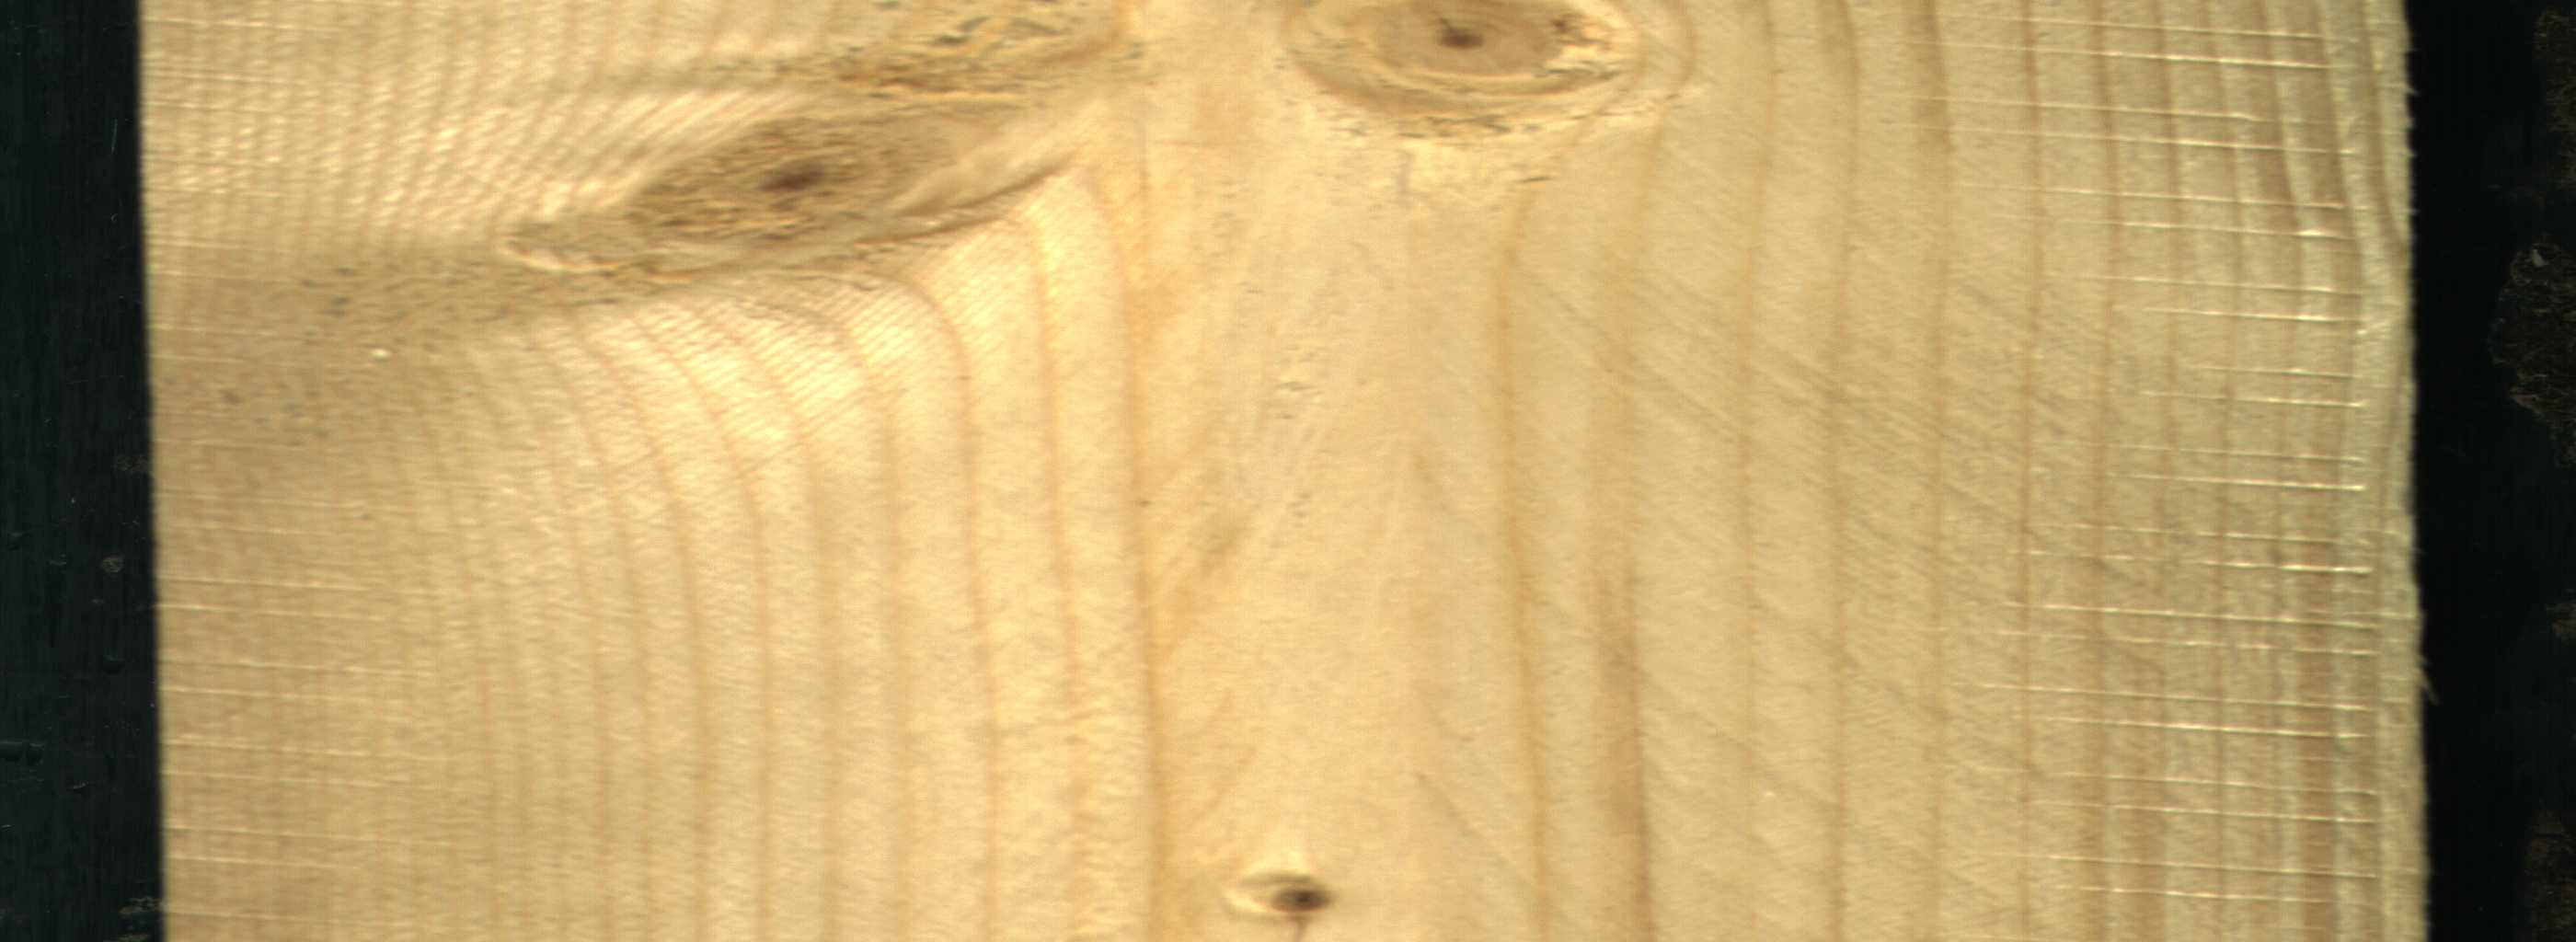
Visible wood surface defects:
Live_Knot
Live_Knot
Live_Knot